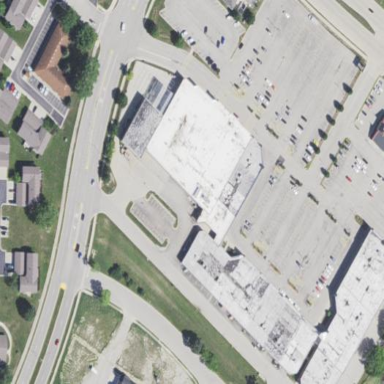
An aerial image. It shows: Retail building housing supermarket.